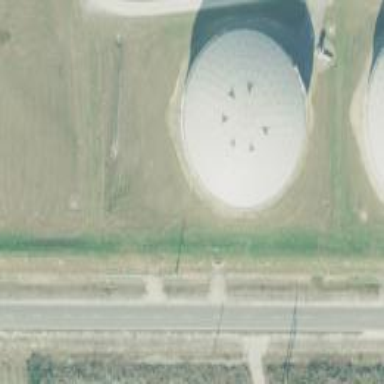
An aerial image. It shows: Storage tank created as man-made structure.